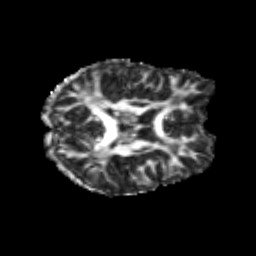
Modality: FA
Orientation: axial
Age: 25
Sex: female
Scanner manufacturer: siemens
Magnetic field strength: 3 T
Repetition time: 3.5 s
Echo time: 0.113 s